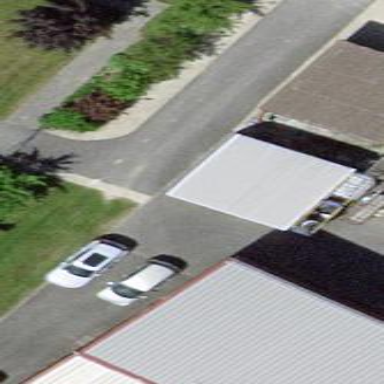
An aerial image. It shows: Garage building.